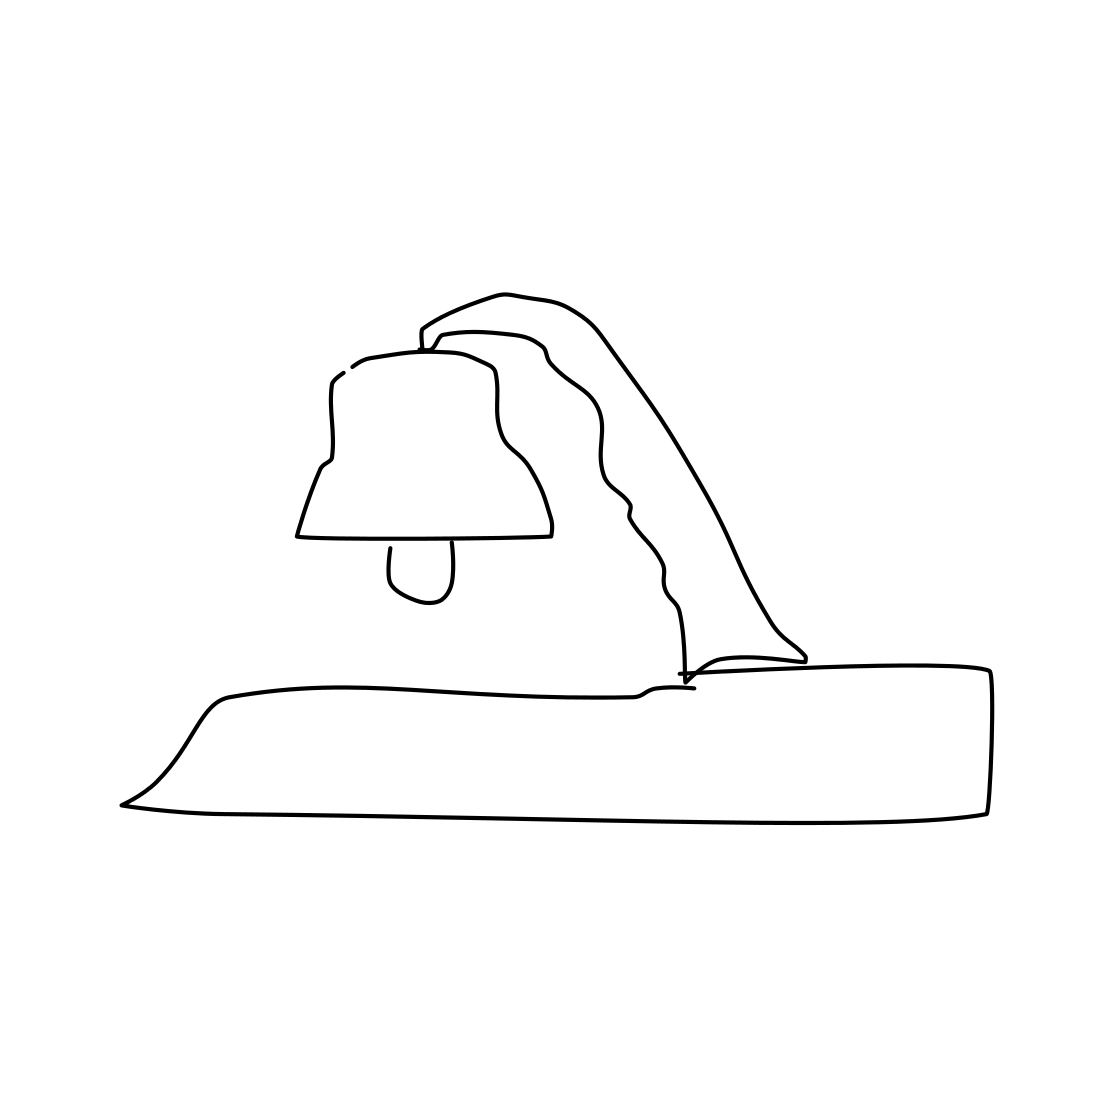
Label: tablelamp